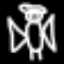
Label: angel